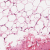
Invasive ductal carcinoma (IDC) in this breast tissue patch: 0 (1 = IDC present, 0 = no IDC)